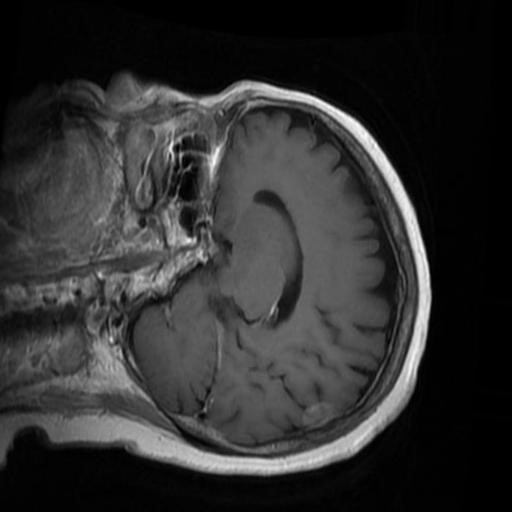
Label: brain_menin